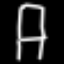
Label: chair